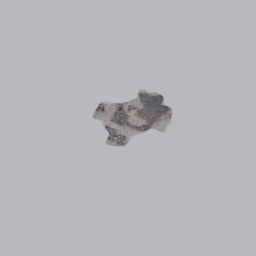
Label: decoration